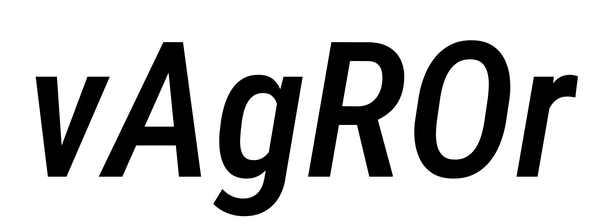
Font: Roboto-Italic_Condensed_Medium_Italic